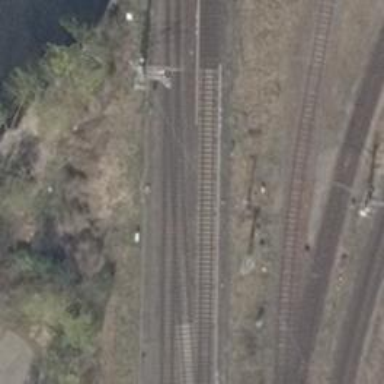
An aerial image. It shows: Railway signal.